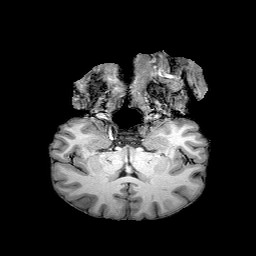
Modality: T1w
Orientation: sagittal
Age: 46
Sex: female
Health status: healthy